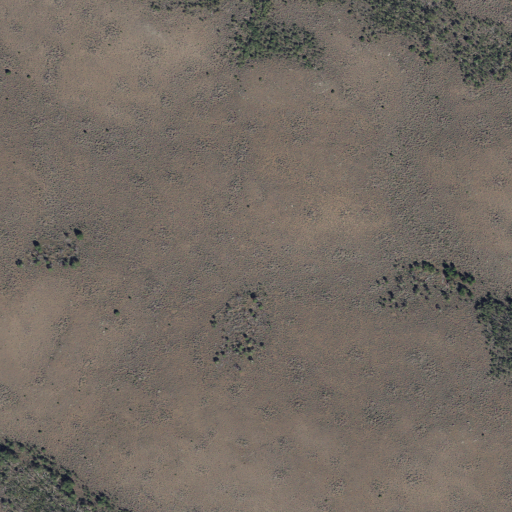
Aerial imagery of bench in Utah named Poison Creek Bench containing shrub, evergreen forest, and deciduous forest